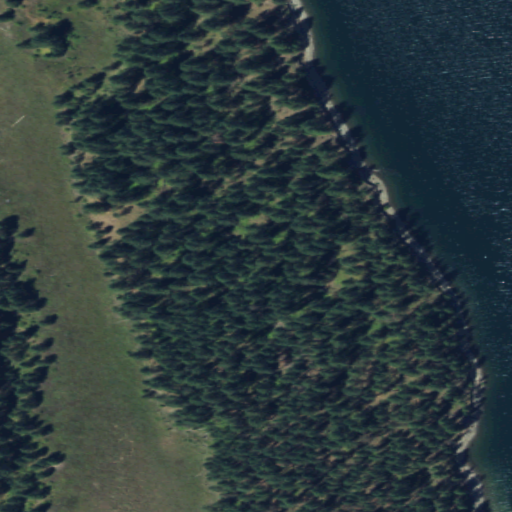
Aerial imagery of island in Washington named Bissell Island containing evergreen forest, open water, grassland, herbaceous wetlands, and shrub